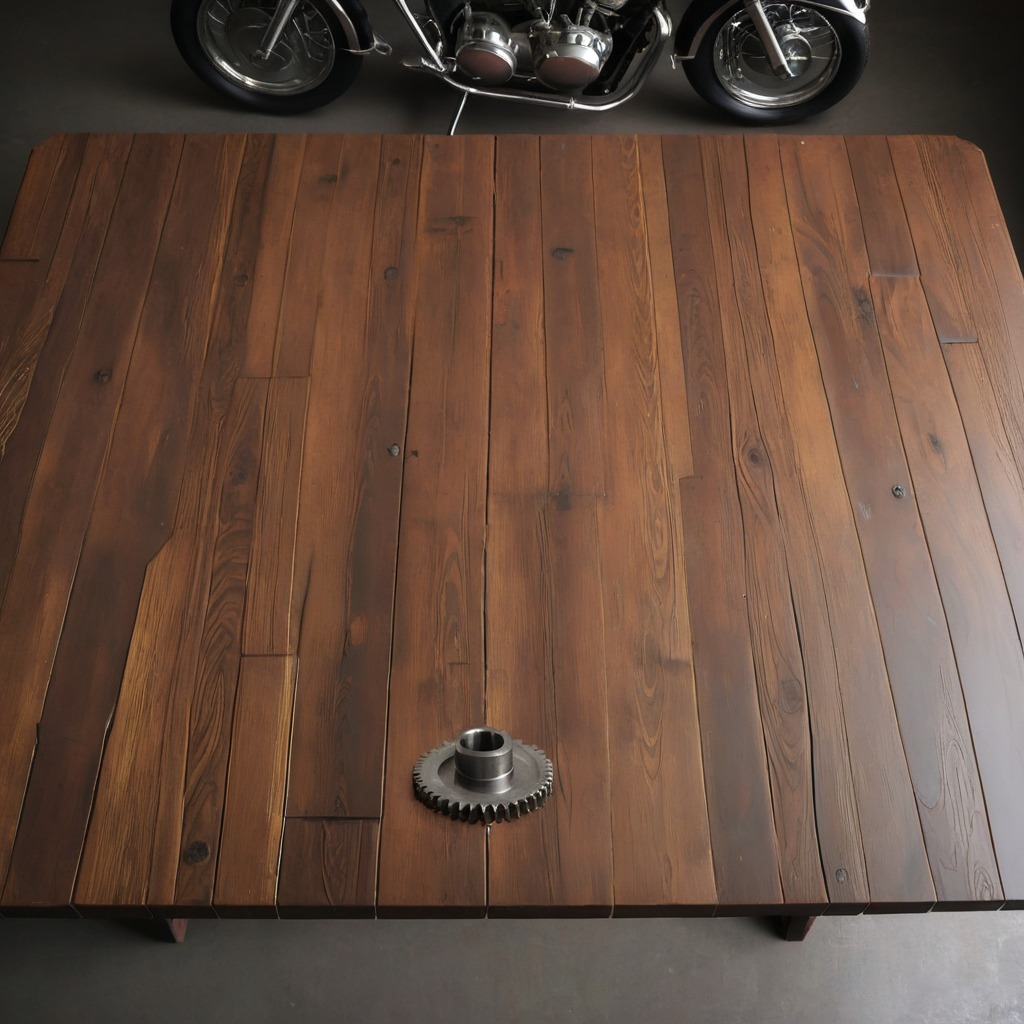
A steel gear with teeth is lying on an oil-spilled wooden table in a vintage motorcycle garage.